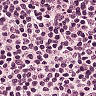
Metastatic tissue present: no